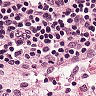
Metastatic tissue present: no